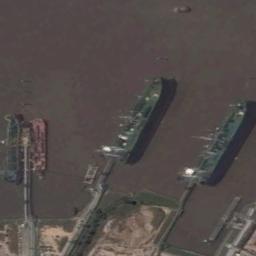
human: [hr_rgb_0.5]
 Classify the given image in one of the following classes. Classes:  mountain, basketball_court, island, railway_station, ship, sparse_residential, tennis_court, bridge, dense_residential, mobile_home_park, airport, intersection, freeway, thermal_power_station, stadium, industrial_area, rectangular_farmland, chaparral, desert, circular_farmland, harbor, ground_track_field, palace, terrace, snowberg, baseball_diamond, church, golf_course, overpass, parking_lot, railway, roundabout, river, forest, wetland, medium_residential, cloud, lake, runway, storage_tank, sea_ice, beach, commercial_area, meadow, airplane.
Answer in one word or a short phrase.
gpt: ship